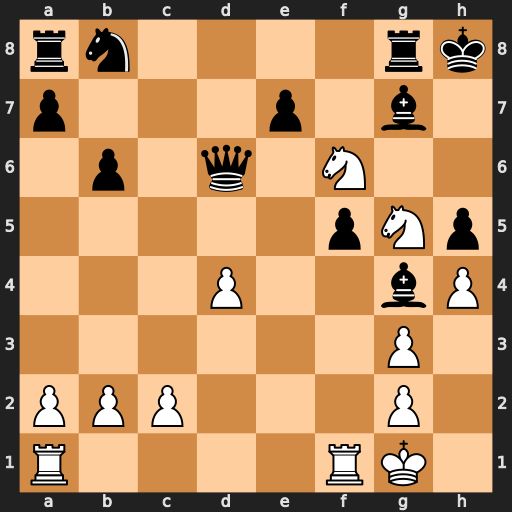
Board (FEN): rn4rk/p3p1b1/1p1q1N2/5pNp/3P2bP/6P1/PPP3P1/R4RK1
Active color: w
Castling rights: -
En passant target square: -
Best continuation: Nf7#